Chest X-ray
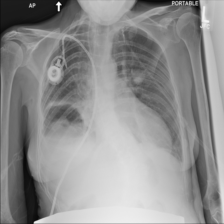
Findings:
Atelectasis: positive
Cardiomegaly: negative
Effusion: negative
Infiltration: negative
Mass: negative
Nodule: negative
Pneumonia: negative
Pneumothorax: negative
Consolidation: negative
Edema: negative
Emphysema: negative
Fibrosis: negative
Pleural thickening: negative
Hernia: negative